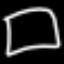
Label: square